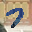
Label: 7